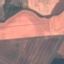
Label: AnnualCrop